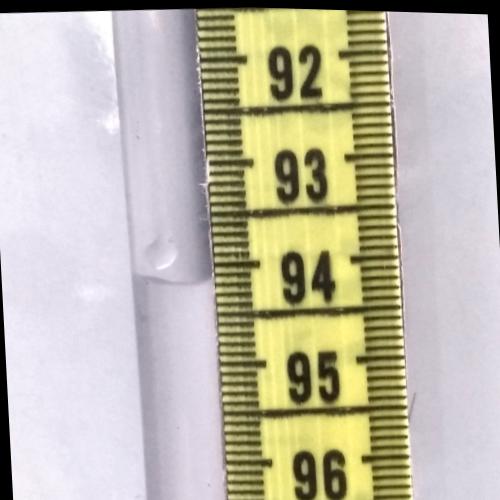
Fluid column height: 94.2 cm